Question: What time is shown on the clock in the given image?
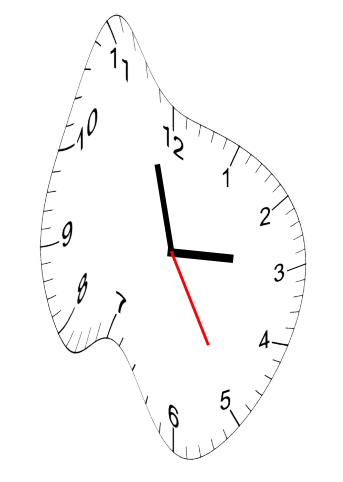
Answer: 02:57:25